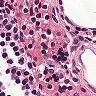
Metastatic tissue present: no